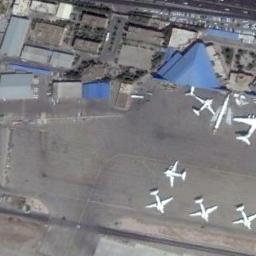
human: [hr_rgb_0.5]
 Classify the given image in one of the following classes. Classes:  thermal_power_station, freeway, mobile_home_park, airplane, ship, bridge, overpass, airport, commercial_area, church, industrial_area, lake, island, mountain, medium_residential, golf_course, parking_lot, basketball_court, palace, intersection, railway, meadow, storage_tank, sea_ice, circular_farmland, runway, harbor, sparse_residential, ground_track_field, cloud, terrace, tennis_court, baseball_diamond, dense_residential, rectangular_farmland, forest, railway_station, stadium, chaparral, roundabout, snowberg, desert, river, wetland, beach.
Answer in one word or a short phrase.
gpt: airplane